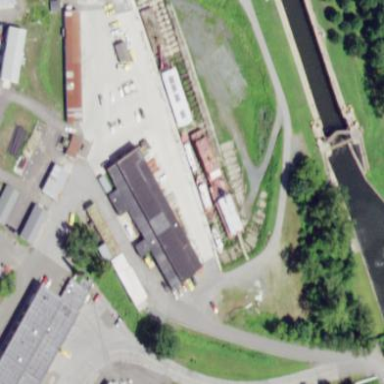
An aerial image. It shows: Dock by the waterway.